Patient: sex F, age 66
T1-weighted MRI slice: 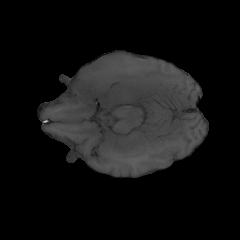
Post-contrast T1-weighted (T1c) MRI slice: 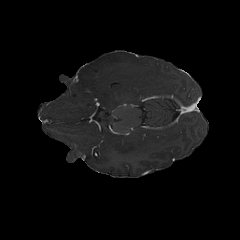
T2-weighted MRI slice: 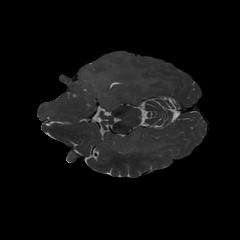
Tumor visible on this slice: yes
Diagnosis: Astrocytoma, IDH-wildtype
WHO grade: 2